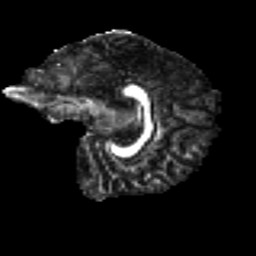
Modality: FA
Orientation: sagittal
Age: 22
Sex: female
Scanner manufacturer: ge
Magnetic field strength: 3 T
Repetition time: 7.8 s
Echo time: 0.0606 s